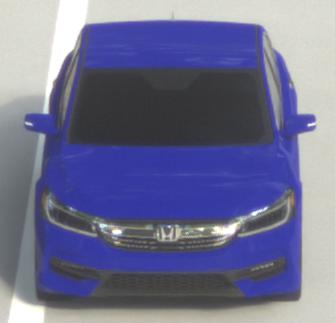
Make: Honda
Model: Accord Hybrid
Detailed model: 9. Generation
Model produced from: 2015
Model produced until: 2019
Doors: 4
Color: blue
Road condition: dry road
Daytime: morning or afternoon
Contrast: low contrast